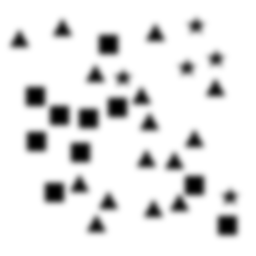
Squares: 10
Triangles: 15
Stars: 5
Total shapes: 30